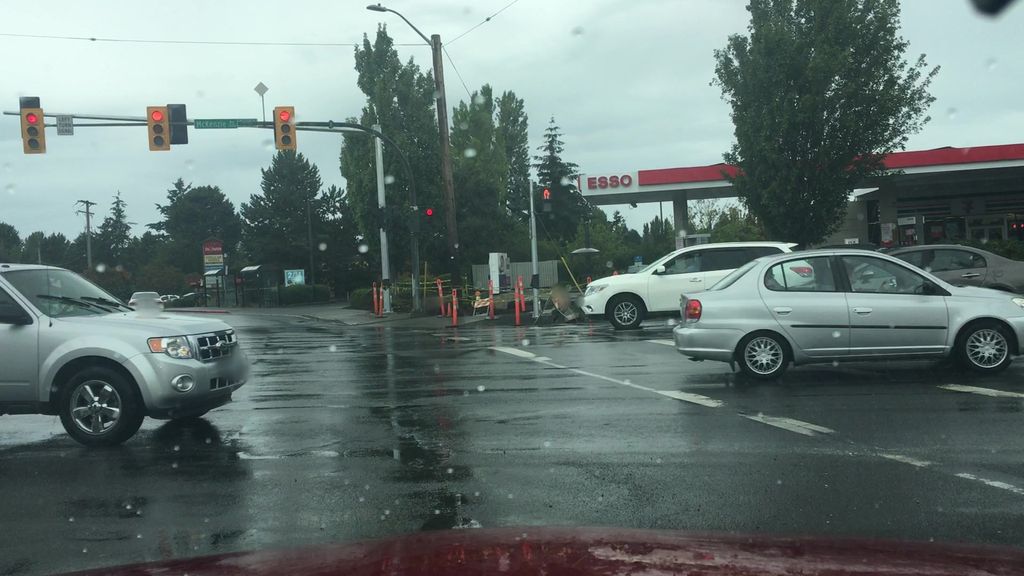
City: victoria